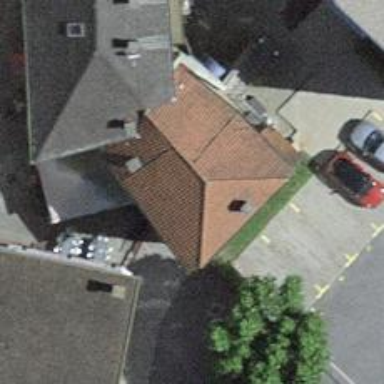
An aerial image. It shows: Cafe.